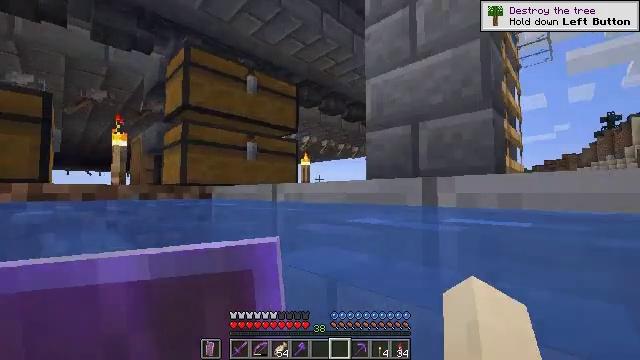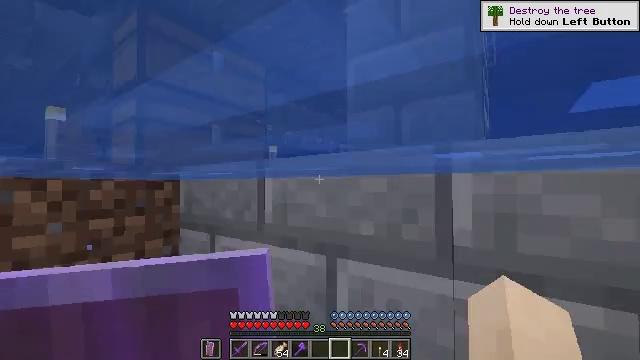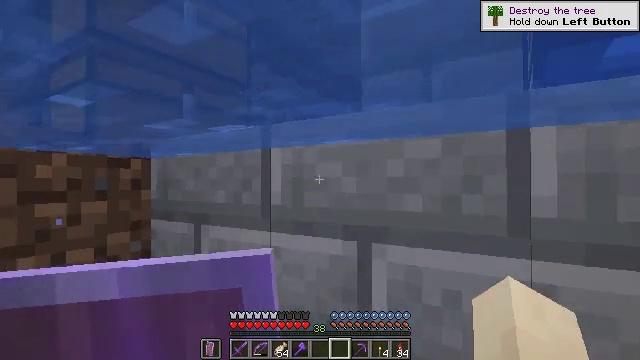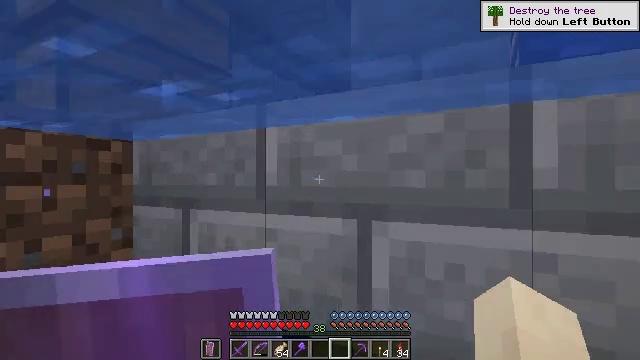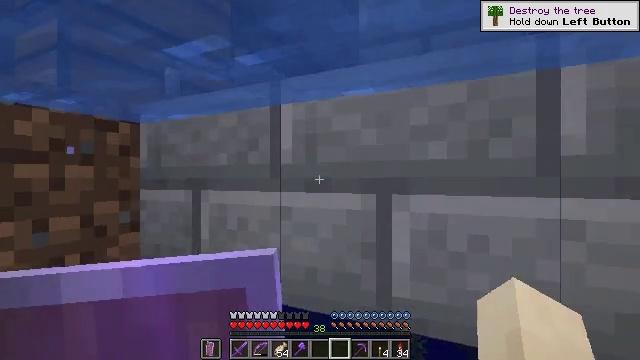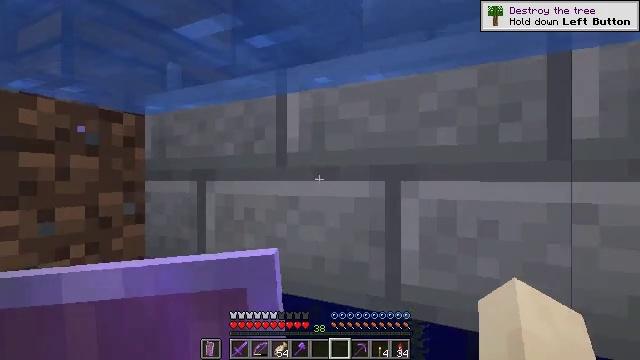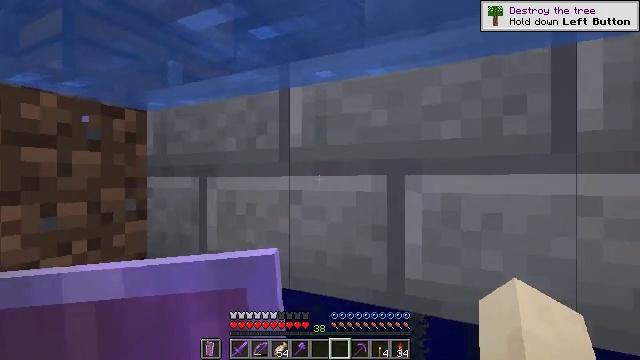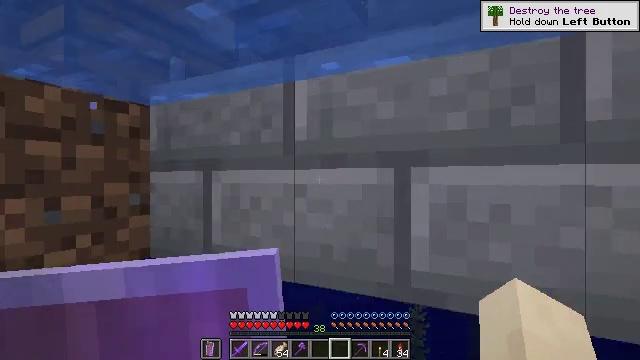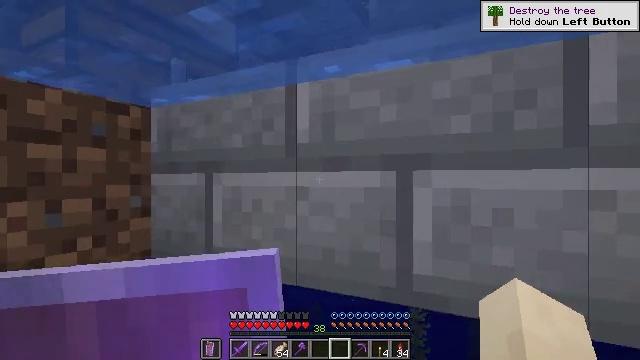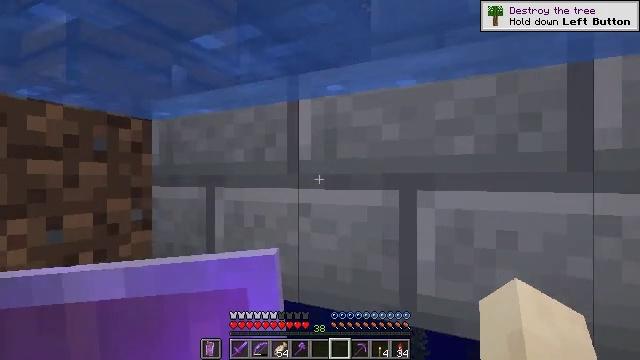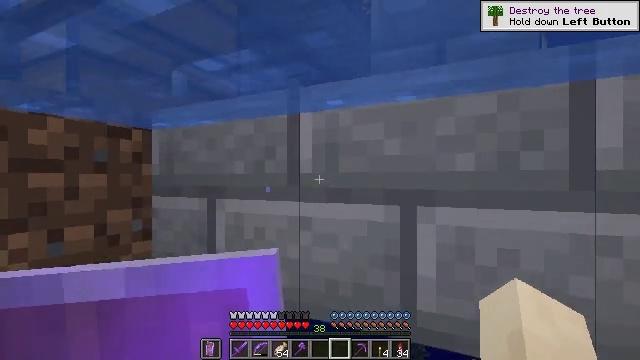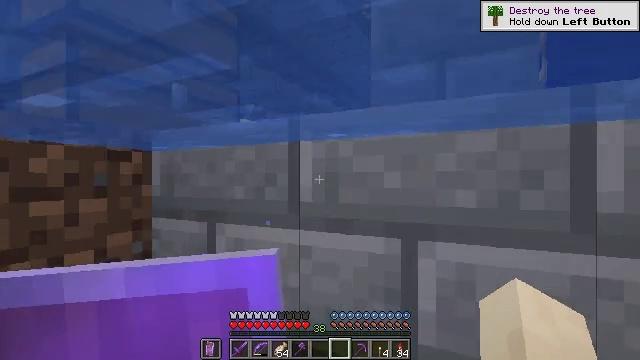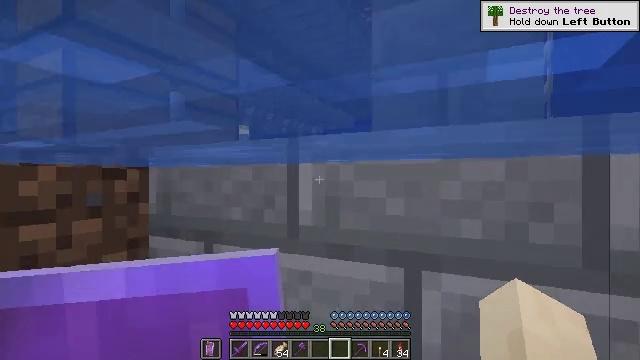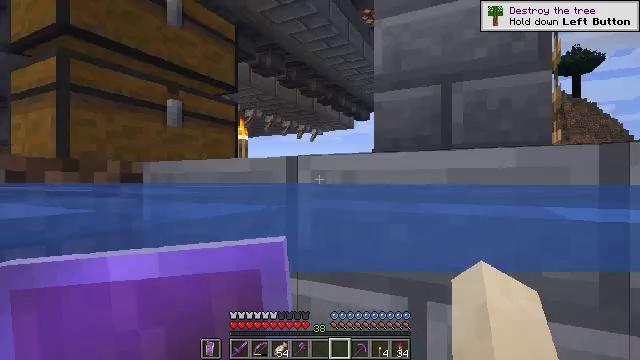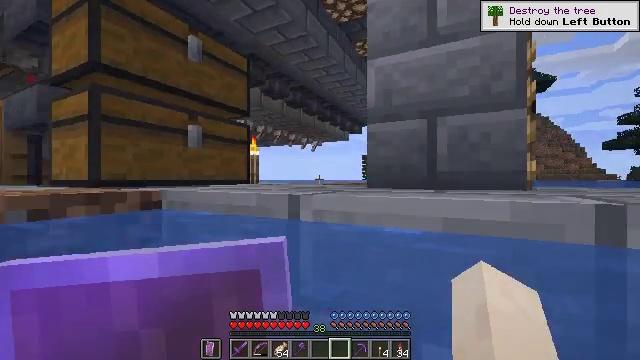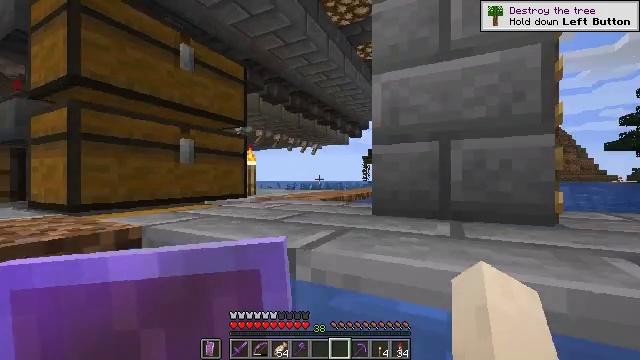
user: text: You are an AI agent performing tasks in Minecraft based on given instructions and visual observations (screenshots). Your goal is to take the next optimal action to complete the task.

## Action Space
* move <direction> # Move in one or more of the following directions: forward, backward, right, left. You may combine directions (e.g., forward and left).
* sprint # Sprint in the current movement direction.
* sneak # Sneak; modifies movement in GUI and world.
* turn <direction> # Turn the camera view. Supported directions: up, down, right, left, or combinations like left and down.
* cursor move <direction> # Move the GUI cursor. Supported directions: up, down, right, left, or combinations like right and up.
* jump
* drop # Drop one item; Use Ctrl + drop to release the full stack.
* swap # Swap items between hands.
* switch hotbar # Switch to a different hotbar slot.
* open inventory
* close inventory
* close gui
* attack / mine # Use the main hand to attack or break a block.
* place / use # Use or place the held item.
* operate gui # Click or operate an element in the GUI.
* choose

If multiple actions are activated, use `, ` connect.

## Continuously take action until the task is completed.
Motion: motion action
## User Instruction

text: craft item air
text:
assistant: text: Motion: turn right and down
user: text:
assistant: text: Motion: turn right
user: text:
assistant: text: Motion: turn right
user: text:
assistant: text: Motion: no_op
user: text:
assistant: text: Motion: no_op
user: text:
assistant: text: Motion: no_op
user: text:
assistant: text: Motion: jump
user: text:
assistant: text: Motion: jump
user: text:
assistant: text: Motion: jump
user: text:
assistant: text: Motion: jump
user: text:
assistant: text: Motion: jump
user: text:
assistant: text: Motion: move forward, jump
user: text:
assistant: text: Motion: move forward, jump
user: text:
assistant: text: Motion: move forward, jump
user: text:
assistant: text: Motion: move forward, jump
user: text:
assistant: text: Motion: move forward, jump
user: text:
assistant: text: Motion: move forward, turn down, jump
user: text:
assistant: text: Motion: move forward, turn left and down, jump
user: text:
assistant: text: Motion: move forward, jump
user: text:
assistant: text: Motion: move forward, jump
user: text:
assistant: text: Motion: move forward, jump
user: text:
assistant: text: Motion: move forward, jump
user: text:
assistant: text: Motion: move forward, turn left and down, jump
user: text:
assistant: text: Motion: move forward, turn left
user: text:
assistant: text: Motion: move forward, turn left and down
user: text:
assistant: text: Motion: move forward, turn left and down
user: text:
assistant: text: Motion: turn left and down
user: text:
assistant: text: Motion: turn left
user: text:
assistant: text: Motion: no_op
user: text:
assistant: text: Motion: no_op